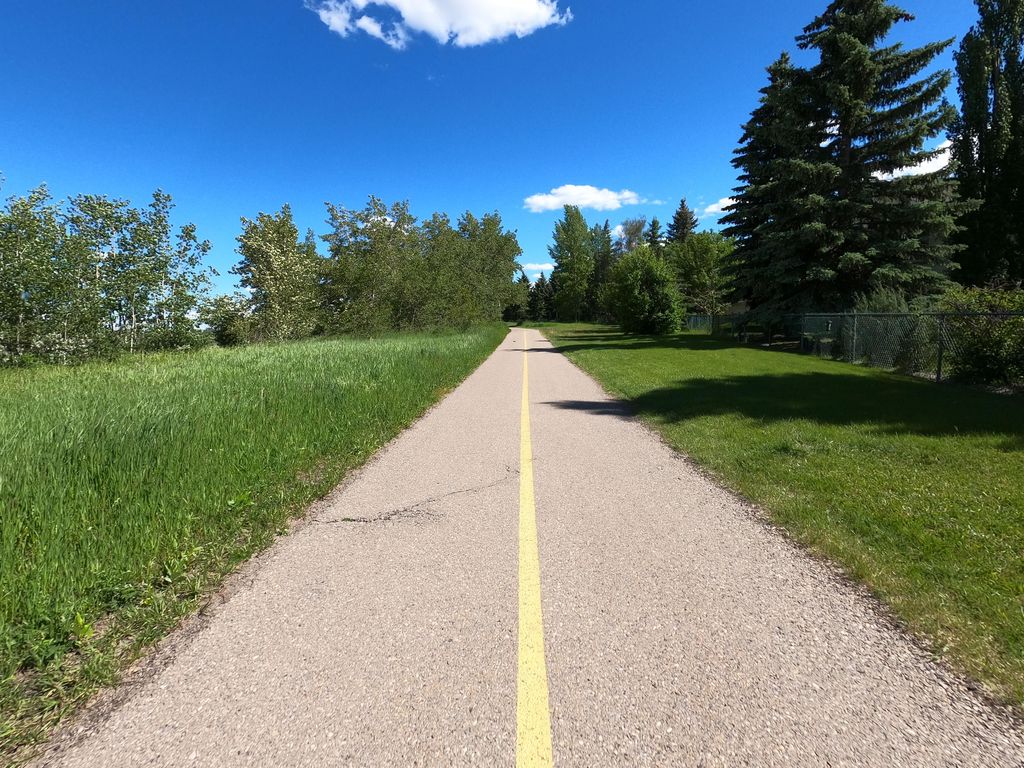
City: calgary